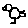
Label: bird